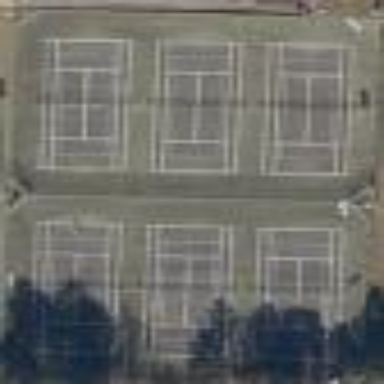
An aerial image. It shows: Tennis court on pitch.